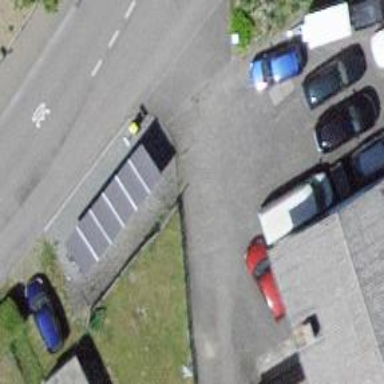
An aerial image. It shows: Post box.